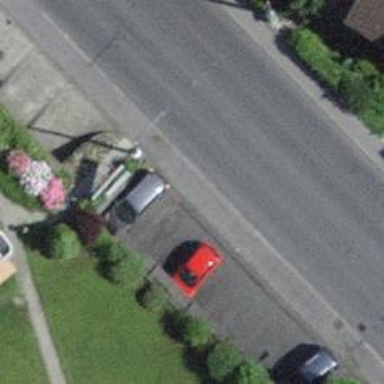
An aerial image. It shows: Kerb serving as barrier.